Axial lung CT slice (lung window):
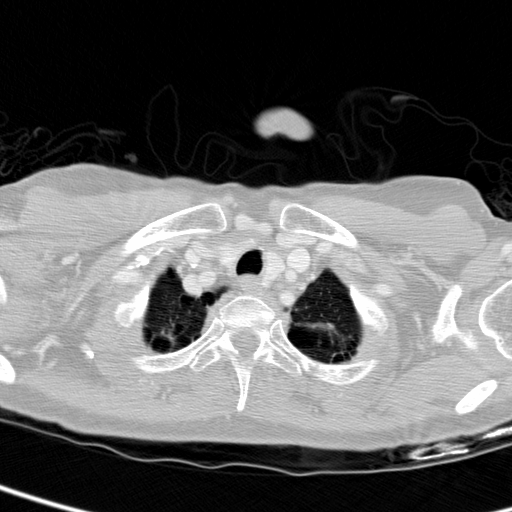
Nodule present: no